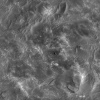
Atmospheric dust classification: not_dusty